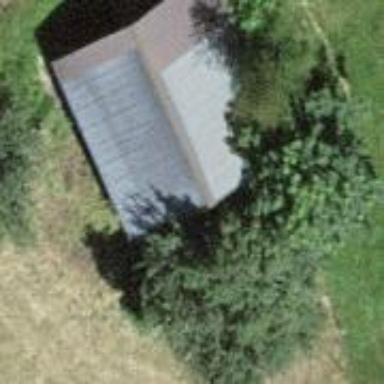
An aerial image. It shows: Farm auxiliary building.